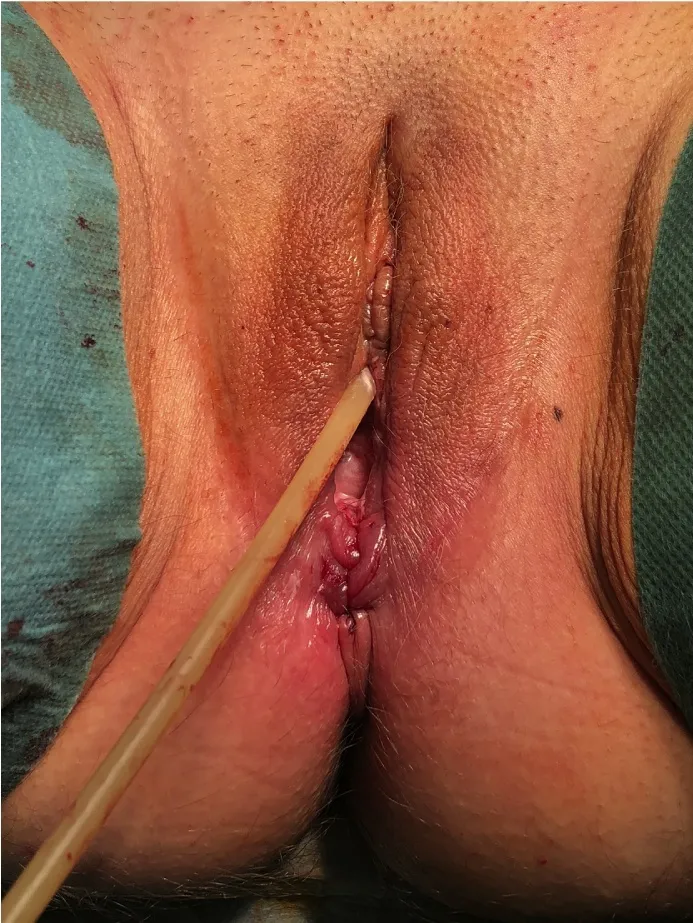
Postoperative consideration without prolapse.
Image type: medical_photograph (other_medical_photograph)